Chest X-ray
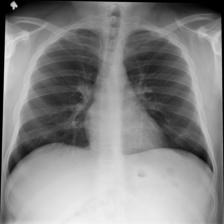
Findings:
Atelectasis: negative
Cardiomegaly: negative
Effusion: negative
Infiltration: negative
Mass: negative
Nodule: negative
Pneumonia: negative
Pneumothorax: negative
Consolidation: negative
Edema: negative
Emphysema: negative
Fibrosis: negative
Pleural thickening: negative
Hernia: negative